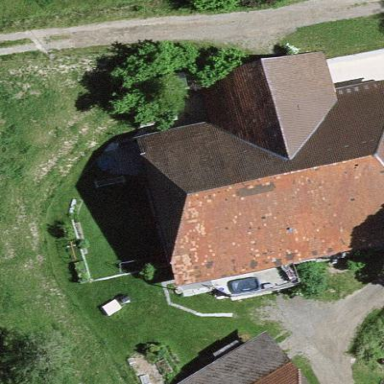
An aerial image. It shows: Farm building.